【题型】选择题　【知识点】平面几何　【难度】easy
如图，下列条件中，不能判定 $\triangle ACD \sim \triangle ABC$ 的是（ \quad）

A. $\angle ADC = \angle ACB$ \quad
B. $\angle B = \angle ACD$ \quad
C. $\frac{CD}{BC} = \frac{AD}{AC}$ \quad
D. $\frac{AC}{AB} = \frac{AD}{AC}$
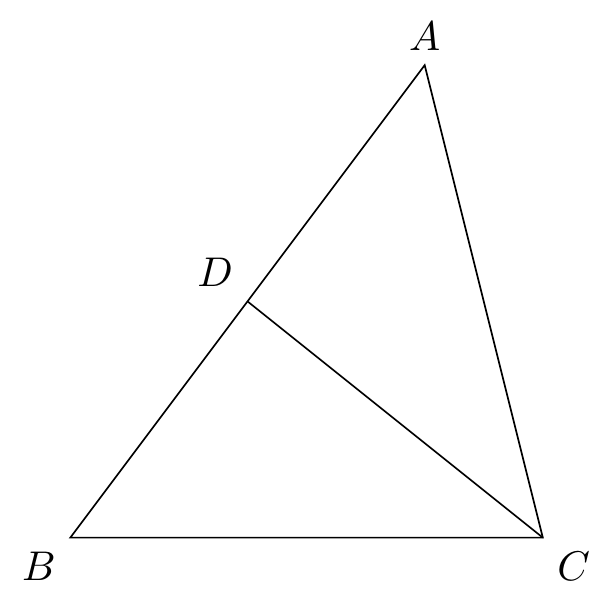
【解答】
A、$\because \angle A = \angle A$，$\angle ADC = \angle ACB$，

$\therefore \triangle ACD \sim \triangle ABC$，故 A 能判定 $\triangle ACD \sim \triangle ABC$；

B、$\because \angle A = \angle A$，$\angle B = \angle ACD$，

$\therefore \triangle ACD \sim \triangle ABC$，故 B 能判定 $\triangle ACD \sim \triangle ABC$；

D、$\because \frac{AC}{AB} = \frac{AD}{AC}$，$\angle A = \angle A$，

$\therefore \triangle ACD \sim \triangle ABC$，故 D 能判定 $\triangle ACD \sim \triangle ABC$；

故选：C。